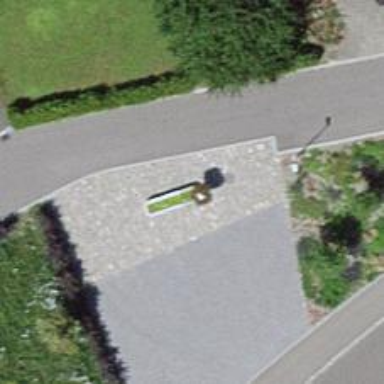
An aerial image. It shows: Fountain.